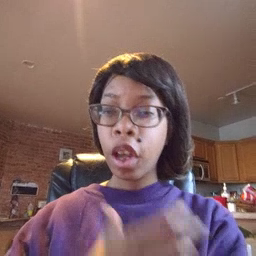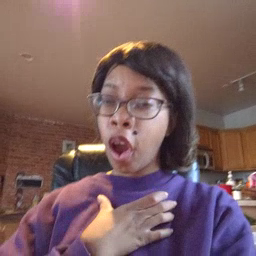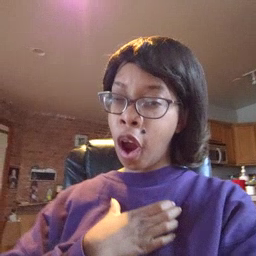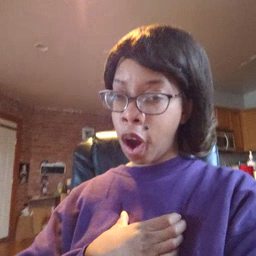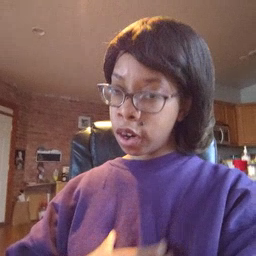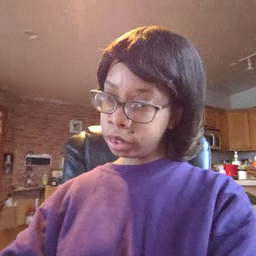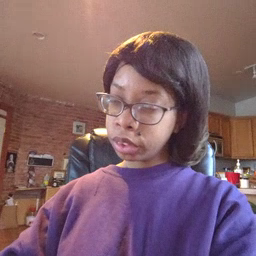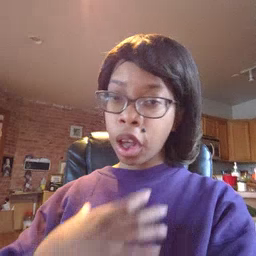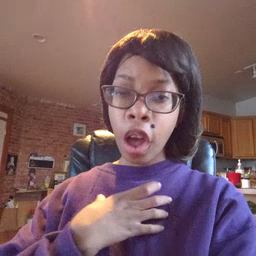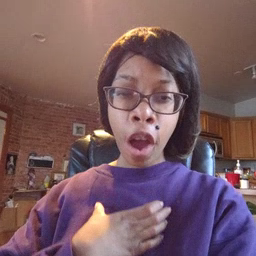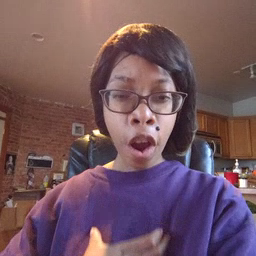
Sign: hungry